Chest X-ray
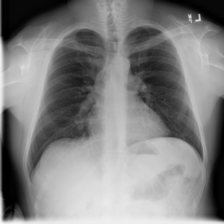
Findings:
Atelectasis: negative
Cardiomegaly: negative
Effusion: negative
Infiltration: negative
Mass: negative
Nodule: negative
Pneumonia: negative
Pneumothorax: negative
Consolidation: negative
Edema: negative
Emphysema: negative
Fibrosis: negative
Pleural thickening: negative
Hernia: negative